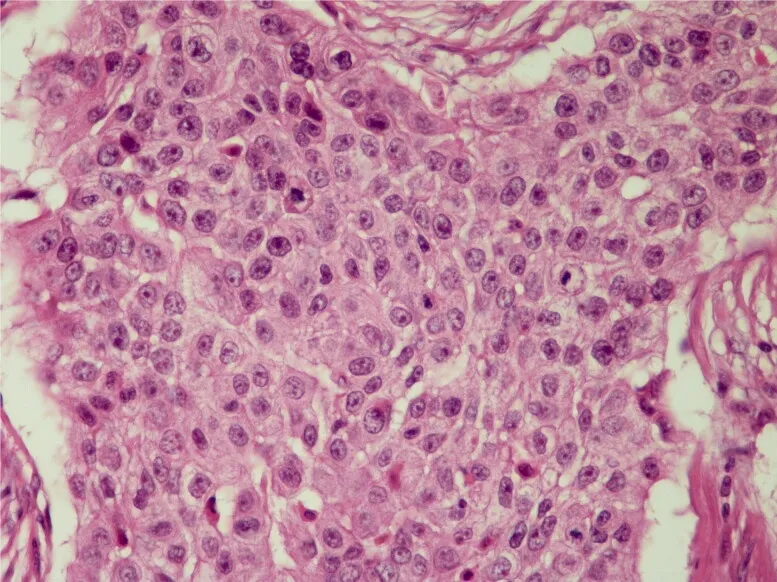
Marked anaplasia and atypical mitosis are seen. H&E; original magnification, x400.
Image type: pathology (h&e)